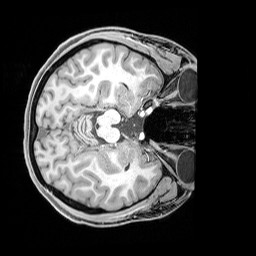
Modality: T1w
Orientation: axial
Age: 24
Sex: female
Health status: healthy
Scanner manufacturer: siemens
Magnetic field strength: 3 T
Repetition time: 1.65 s
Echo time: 0.00182 s